Question: I'm trying to accomplish this layout:

the left side is 33% and the right is 66%,
each button on the left side has 50% height from his width,
the big rectangle on the right side has 75% height from his width
and the blue rectangle is 25%
to achieve the divs height i'm using this method: <URL>
no matter what i did, the left buttons are never the same height as the right two divs
<URL>
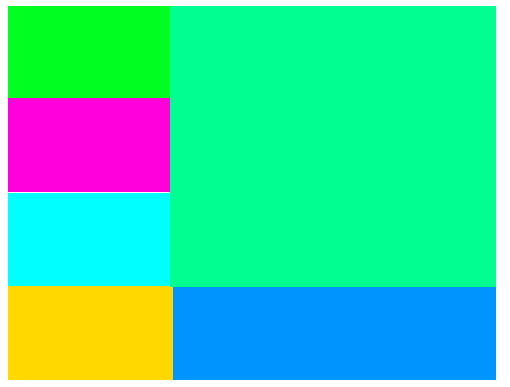
Answer: If you want to achieve <URL> and you don't hate javascript, you can simply do this:
'''
<div class="col-xs-4">
<div class="color1"></div>
<div class="color2"></div>
<div class="color3"></div>
<div class="color4"></div>
</div>
<div class="col-xs-8">
<div class="color5"></div>
<div class="color6"></div>
</div>
'''
'''
.color1 {background: #01FF21;}
.color2 {background: #FF00DC;}
.color3 {background: #01FFFF;}
.color4 {background: #FFD800;}
.color5 {background: #01FF90;}
.color6 {background: #0094FF;}
.col-xs-4 {padding: 0;}
.col-xs-8 {padding: 0;}
'''
'''
$(document).ready(function() {
resizeBlocks();
$(window).resize(function() {
resizeBlocks();
})
})
function resizeBlocks(){
$('.color1').height($('.color1').width()/2);
$('.color2').height($('.color2').width()/2);
$('.color3').height($('.color3').width()/2);
$('.color4').height($('.color4').width()/2);
$('.color5').height(3*$('.color1').width()/2);
$('.color6').height($('.color1').width()/2);
}
'''
And don't forget to load jQuery!